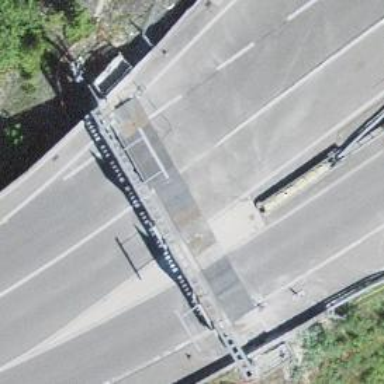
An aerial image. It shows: Asphalt motorway of trunk classification.